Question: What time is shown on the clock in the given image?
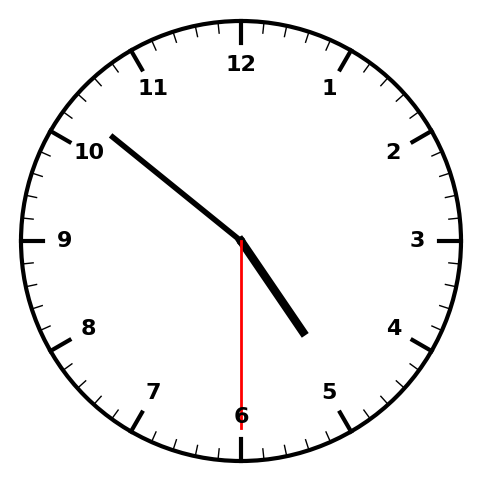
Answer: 04:51:30